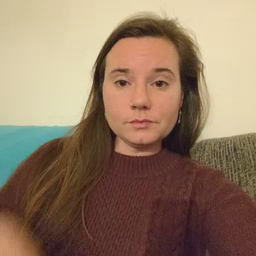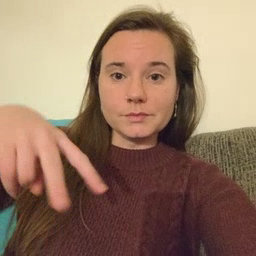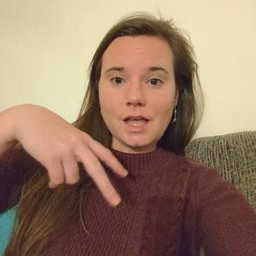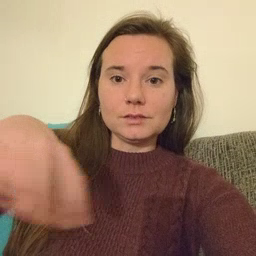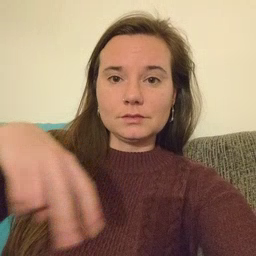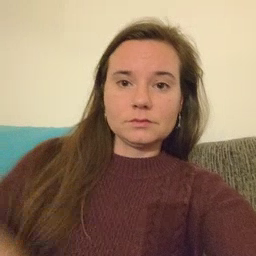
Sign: dance